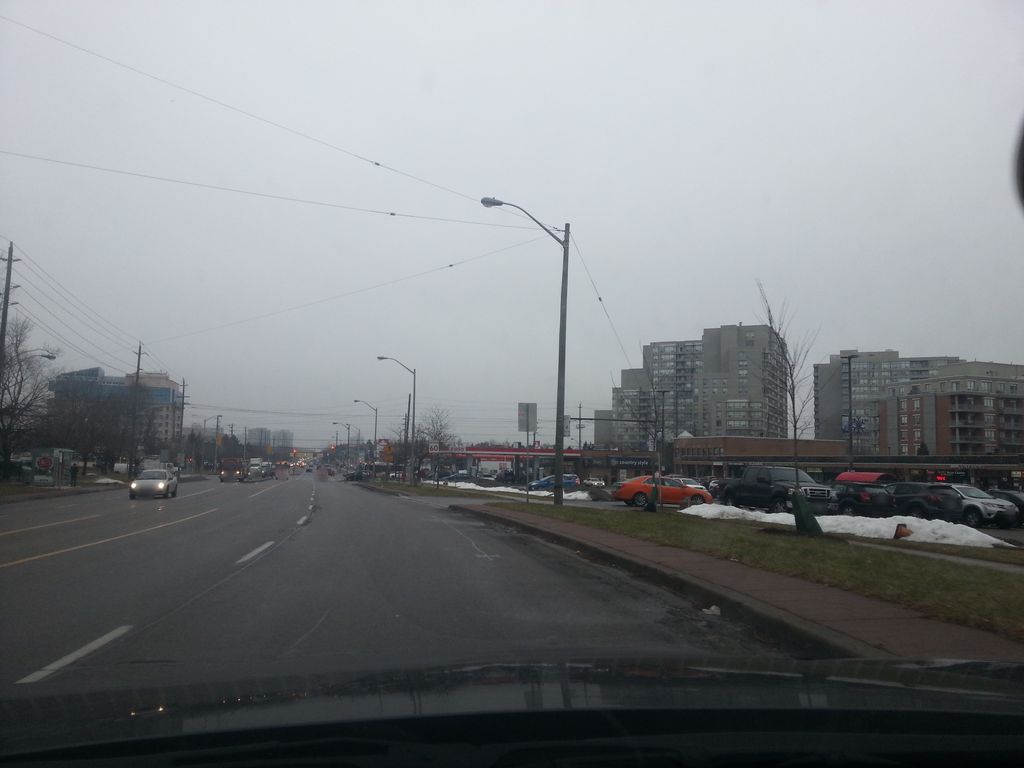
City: toronto